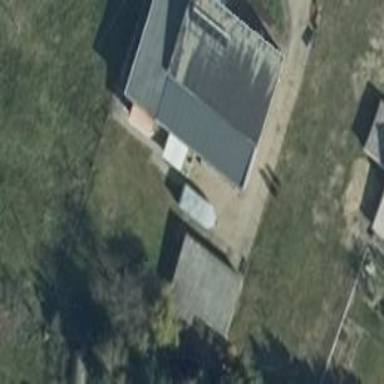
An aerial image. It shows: Simple and straightforward house.